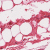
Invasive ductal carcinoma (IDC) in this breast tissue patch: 0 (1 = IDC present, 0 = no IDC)